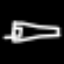
Label: bed